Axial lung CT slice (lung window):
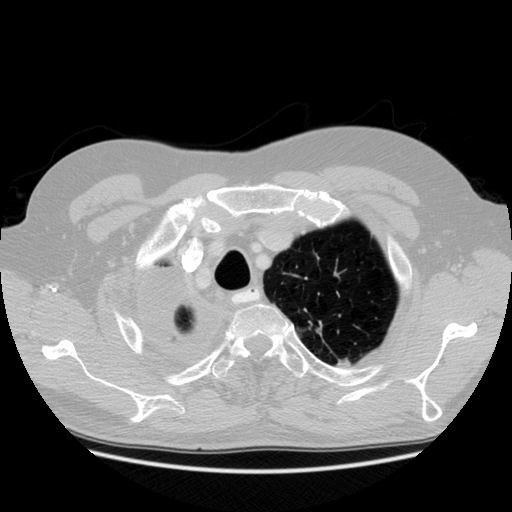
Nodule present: no